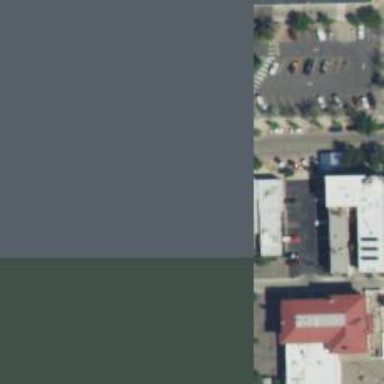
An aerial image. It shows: Parking space.